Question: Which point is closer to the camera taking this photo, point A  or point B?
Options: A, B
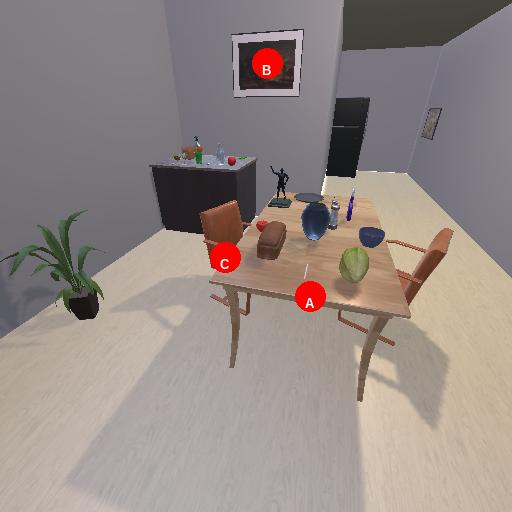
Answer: A